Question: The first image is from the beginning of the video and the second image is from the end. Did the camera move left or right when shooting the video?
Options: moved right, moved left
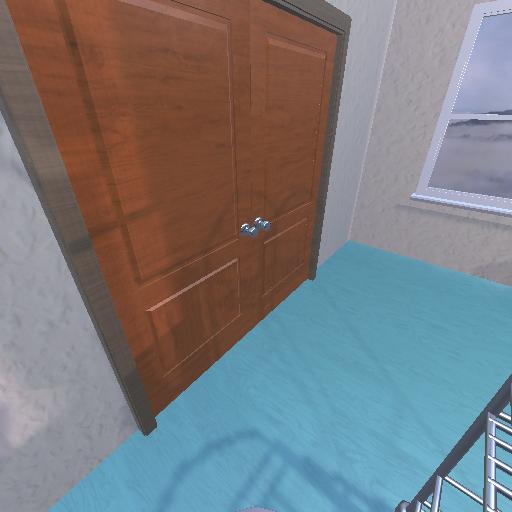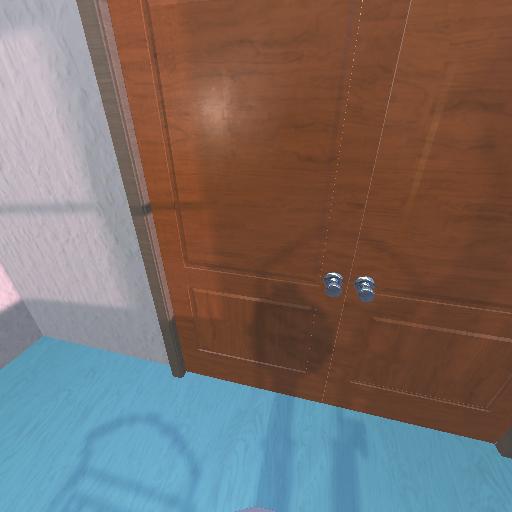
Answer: moved right